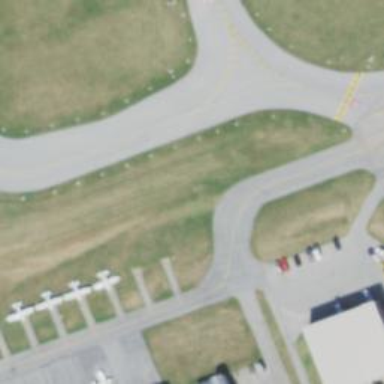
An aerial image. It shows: Image of taxiway at airport.